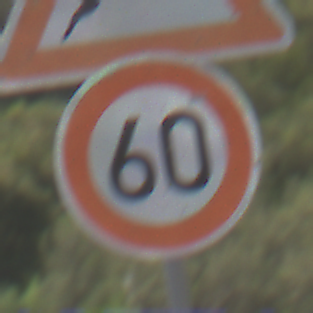
Verkehrszeichen: Geschwindigkeit60
Zusatzzeichen oben: WildwechselLinks
Umgebung: Outdoor, Nature
Tageszeit: Midday
Wetter: PartlyCloudy
Licht: Natural
Jahreszeit: NotSpecified
Kontrast: HighContrast